Field crop: maize
Growth stage: 1
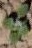
Species: chenopodium